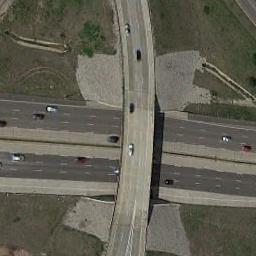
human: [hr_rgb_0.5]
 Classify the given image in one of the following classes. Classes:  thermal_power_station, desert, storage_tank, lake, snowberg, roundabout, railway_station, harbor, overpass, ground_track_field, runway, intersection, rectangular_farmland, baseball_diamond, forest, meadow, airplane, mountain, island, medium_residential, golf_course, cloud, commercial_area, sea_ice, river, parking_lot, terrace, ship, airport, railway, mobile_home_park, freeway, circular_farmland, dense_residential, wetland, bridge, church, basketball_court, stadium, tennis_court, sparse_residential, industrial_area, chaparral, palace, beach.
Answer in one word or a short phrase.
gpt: overpass